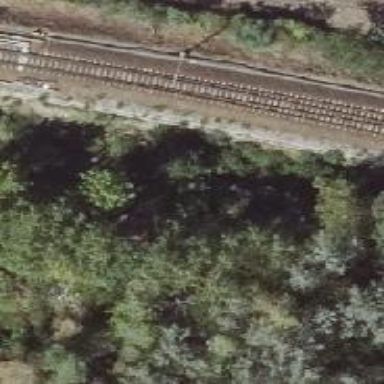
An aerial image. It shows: Junction on the railway.